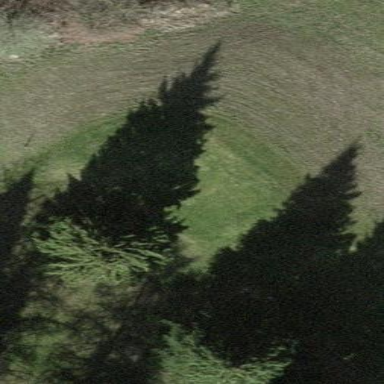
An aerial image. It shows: Golf tee on grassy land.